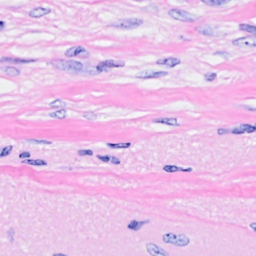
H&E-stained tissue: Breast